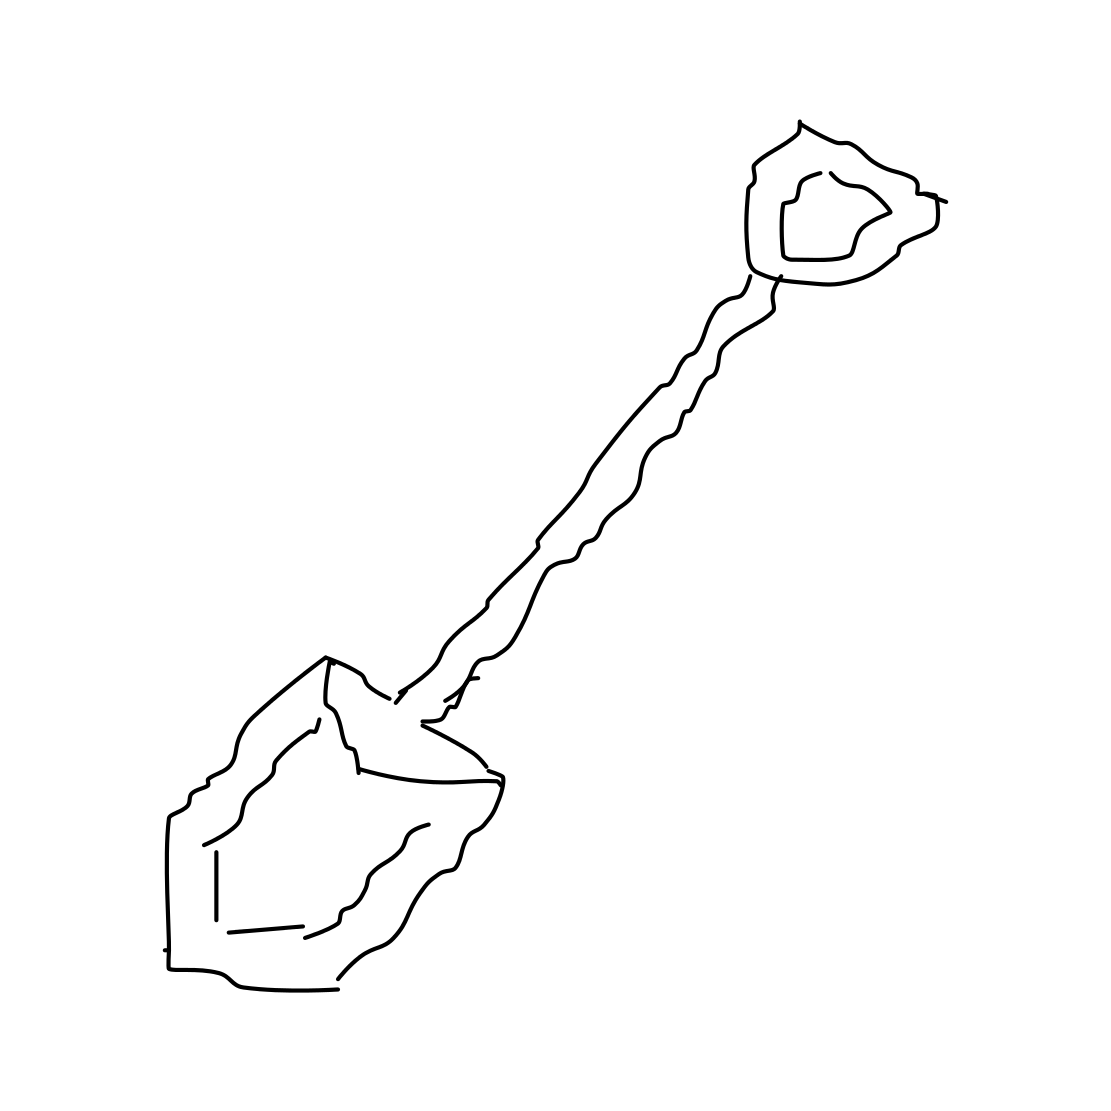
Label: shovel